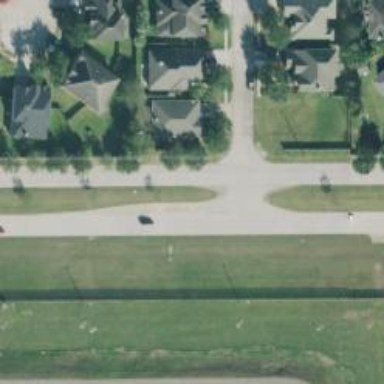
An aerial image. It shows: Secondary road.